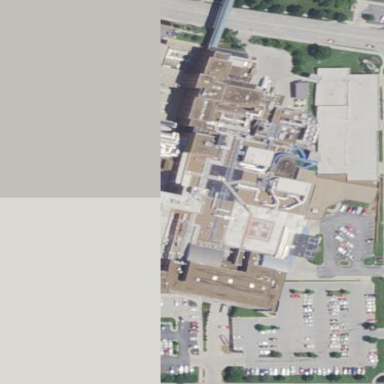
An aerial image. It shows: Hospital providing healthcare services.